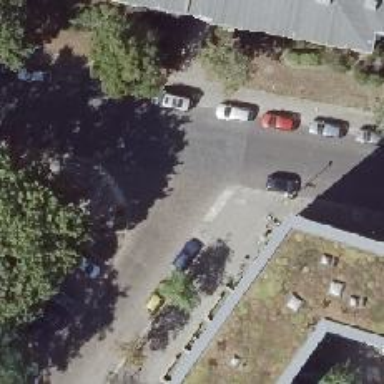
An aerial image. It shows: Unmarked road crossing with kerb extensions on both sides.